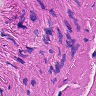
Metastatic tissue present: no